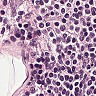
Metastatic tissue present: no